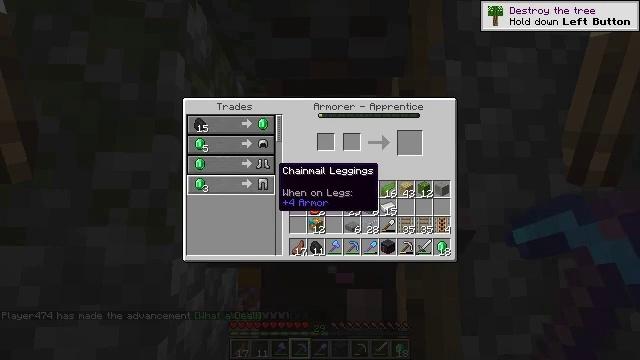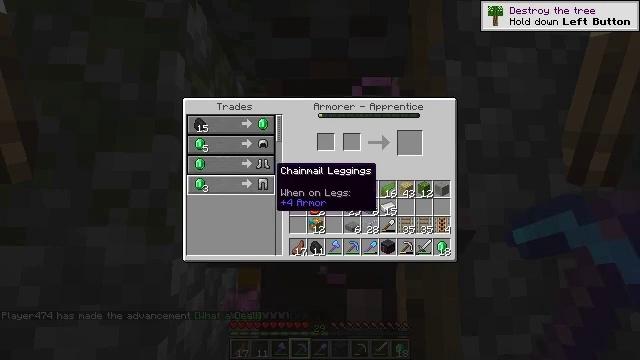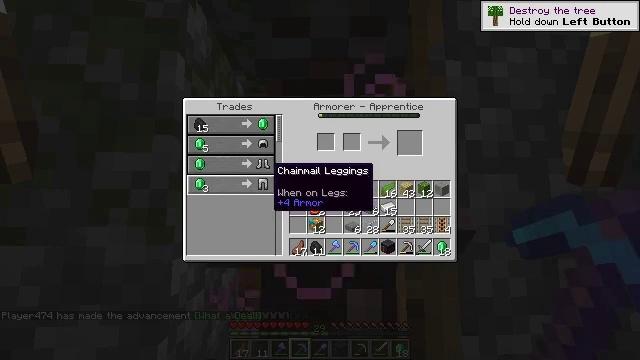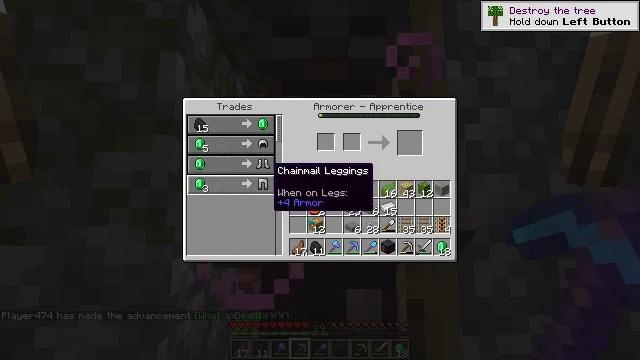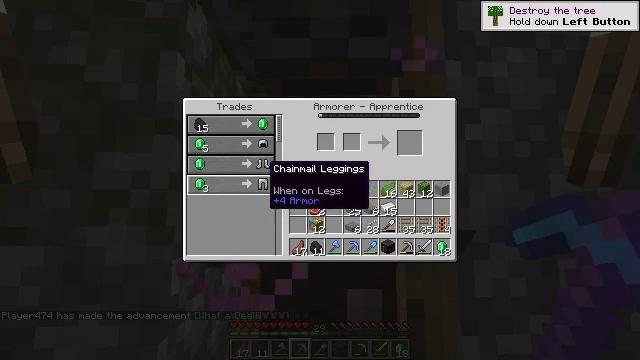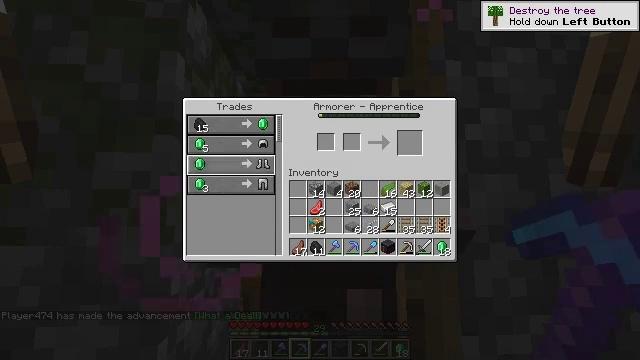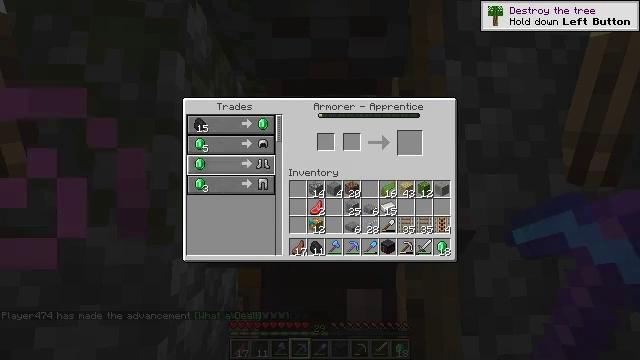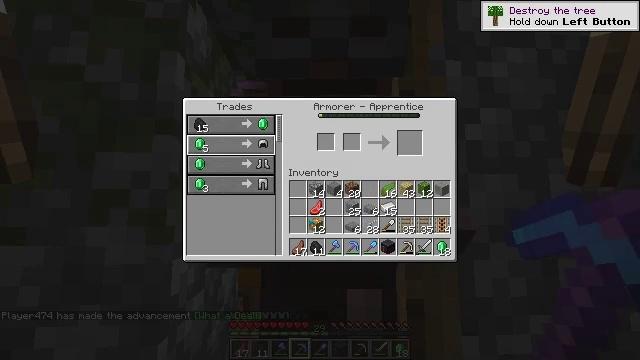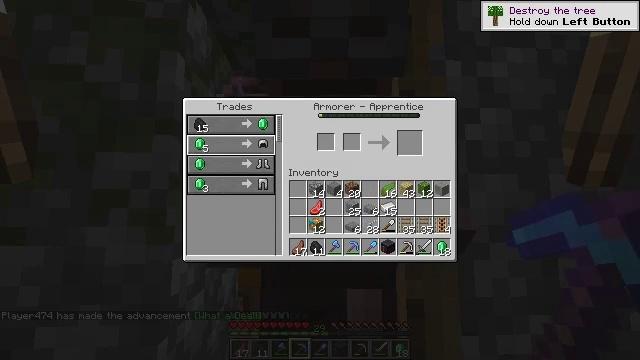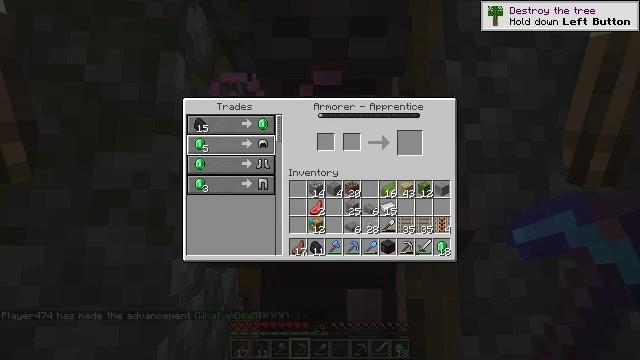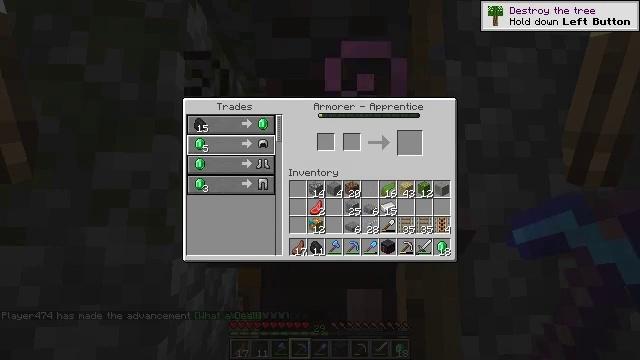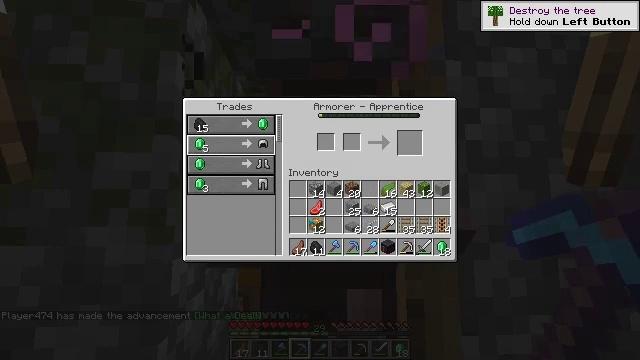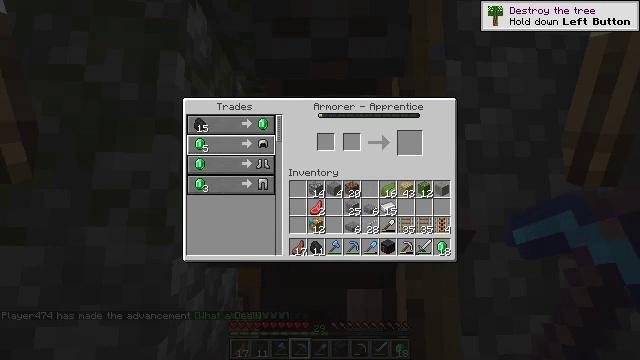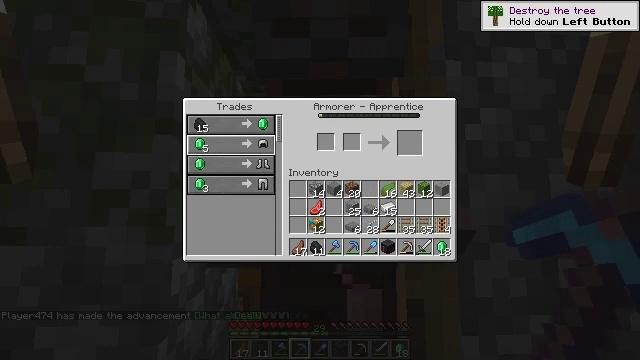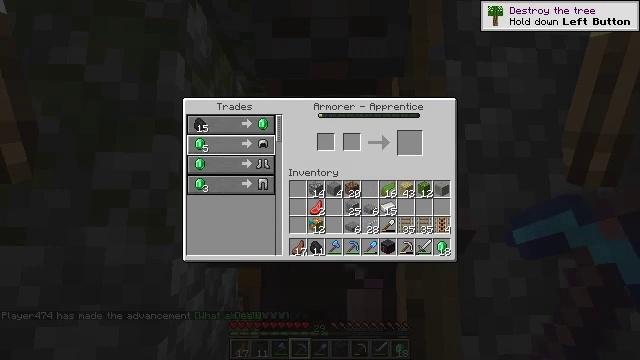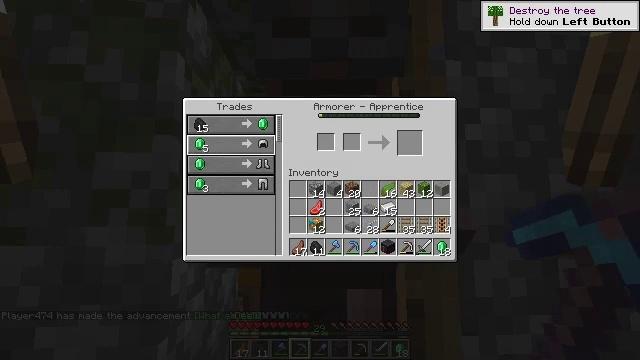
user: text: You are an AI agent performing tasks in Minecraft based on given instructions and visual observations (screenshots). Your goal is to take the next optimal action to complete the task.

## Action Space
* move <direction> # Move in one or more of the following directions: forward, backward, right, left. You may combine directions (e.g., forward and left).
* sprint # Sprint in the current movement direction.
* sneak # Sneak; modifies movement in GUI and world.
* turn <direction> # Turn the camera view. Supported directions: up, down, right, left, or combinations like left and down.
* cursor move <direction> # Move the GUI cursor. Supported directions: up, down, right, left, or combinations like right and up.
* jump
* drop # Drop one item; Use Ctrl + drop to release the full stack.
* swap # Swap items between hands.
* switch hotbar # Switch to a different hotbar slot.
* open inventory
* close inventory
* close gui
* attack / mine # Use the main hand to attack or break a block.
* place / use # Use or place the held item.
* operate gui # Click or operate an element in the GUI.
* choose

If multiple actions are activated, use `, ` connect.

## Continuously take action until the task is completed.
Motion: motion action
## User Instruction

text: Interact with a crafting table to craft chainmail boots.
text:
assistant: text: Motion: no_op
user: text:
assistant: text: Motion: no_op
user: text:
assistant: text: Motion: no_op
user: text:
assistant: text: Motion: no_op
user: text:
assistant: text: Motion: cursor move left and up
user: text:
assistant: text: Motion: no_op
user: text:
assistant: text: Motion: cursor move up
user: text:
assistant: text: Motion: cursor move up
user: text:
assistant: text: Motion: no_op
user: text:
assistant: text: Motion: no_op
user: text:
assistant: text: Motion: no_op
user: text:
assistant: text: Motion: cursor move left
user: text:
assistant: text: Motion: cursor move left
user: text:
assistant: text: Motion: no_op
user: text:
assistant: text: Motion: no_op
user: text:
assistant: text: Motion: no_op
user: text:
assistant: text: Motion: no_op
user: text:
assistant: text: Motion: no_op
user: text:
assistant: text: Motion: no_op
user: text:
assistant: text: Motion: no_op
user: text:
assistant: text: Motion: no_op
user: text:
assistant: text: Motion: no_op
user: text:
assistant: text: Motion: no_op
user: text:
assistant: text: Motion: no_op
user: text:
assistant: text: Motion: no_op
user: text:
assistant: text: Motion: no_op
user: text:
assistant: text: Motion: no_op
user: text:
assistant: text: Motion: no_op
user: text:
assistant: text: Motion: no_op
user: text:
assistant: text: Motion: no_op